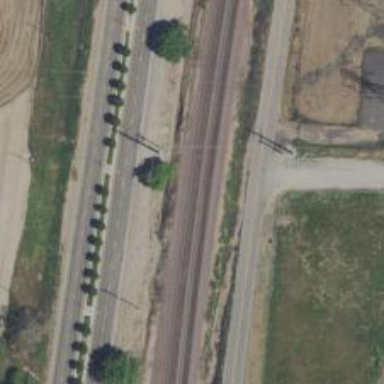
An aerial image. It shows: Railway track.